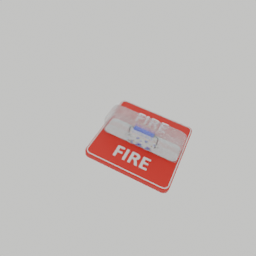
Label: electronics